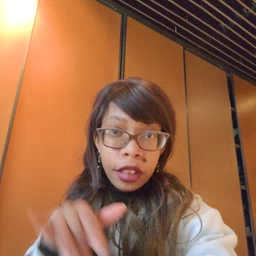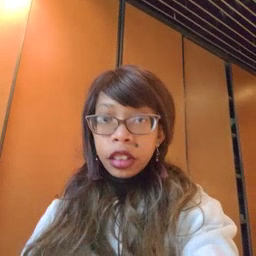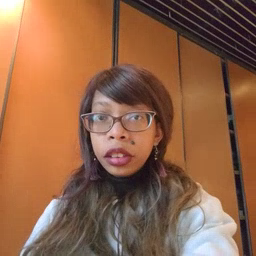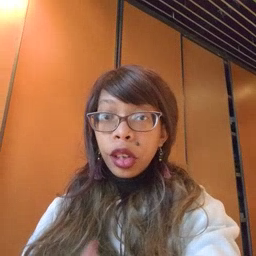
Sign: gift